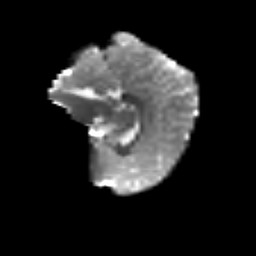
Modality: T2w
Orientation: sagittal
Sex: female
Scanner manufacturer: siemens
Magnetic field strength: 3 T
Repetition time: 5 s
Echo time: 0.071 s